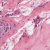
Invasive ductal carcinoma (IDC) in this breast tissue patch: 0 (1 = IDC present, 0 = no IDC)